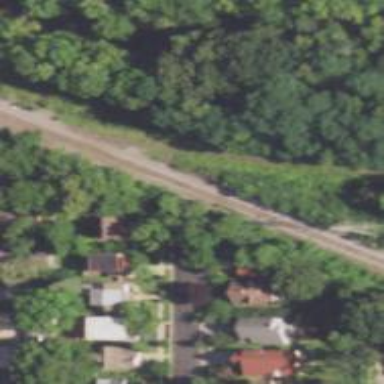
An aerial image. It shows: Disused railway.